Interaction volume radius: 5 \u00c5
Interaction volume height: 25 \u00c5
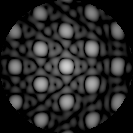
Disorder parameter: 0.06719